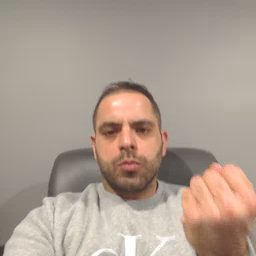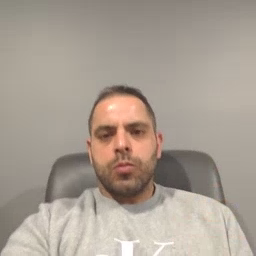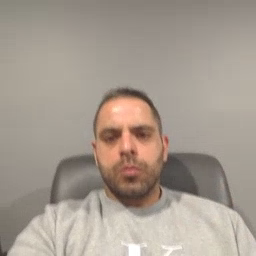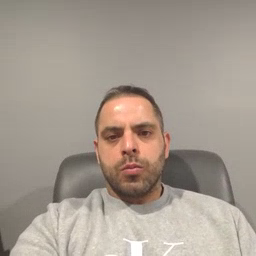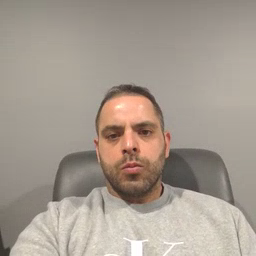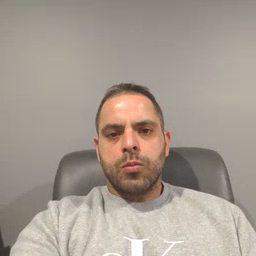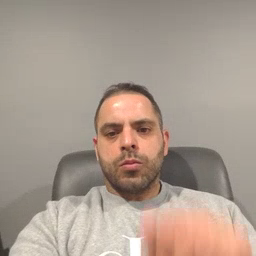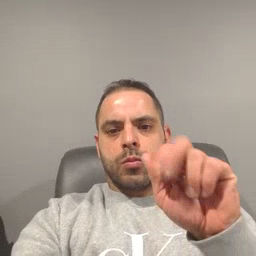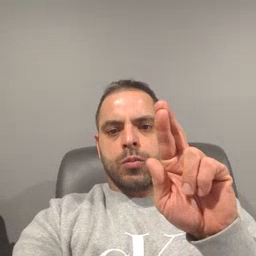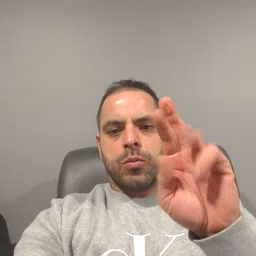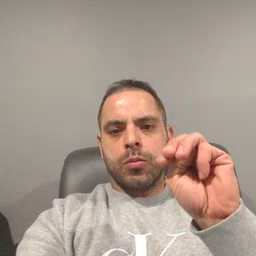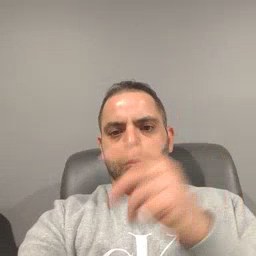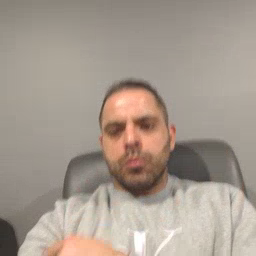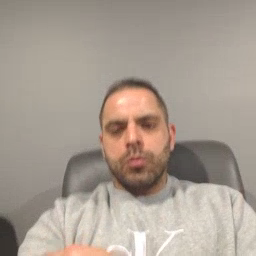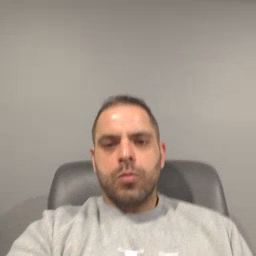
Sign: arm